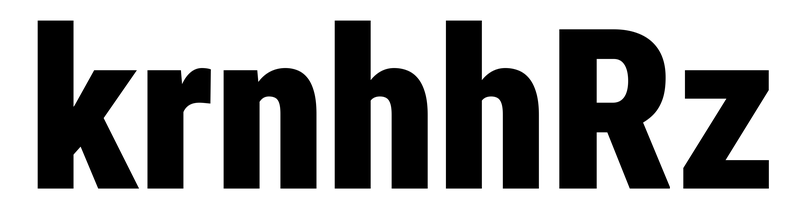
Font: Roboto_Condensed_Black